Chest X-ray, PA view. Patient: 56 years old, sex F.
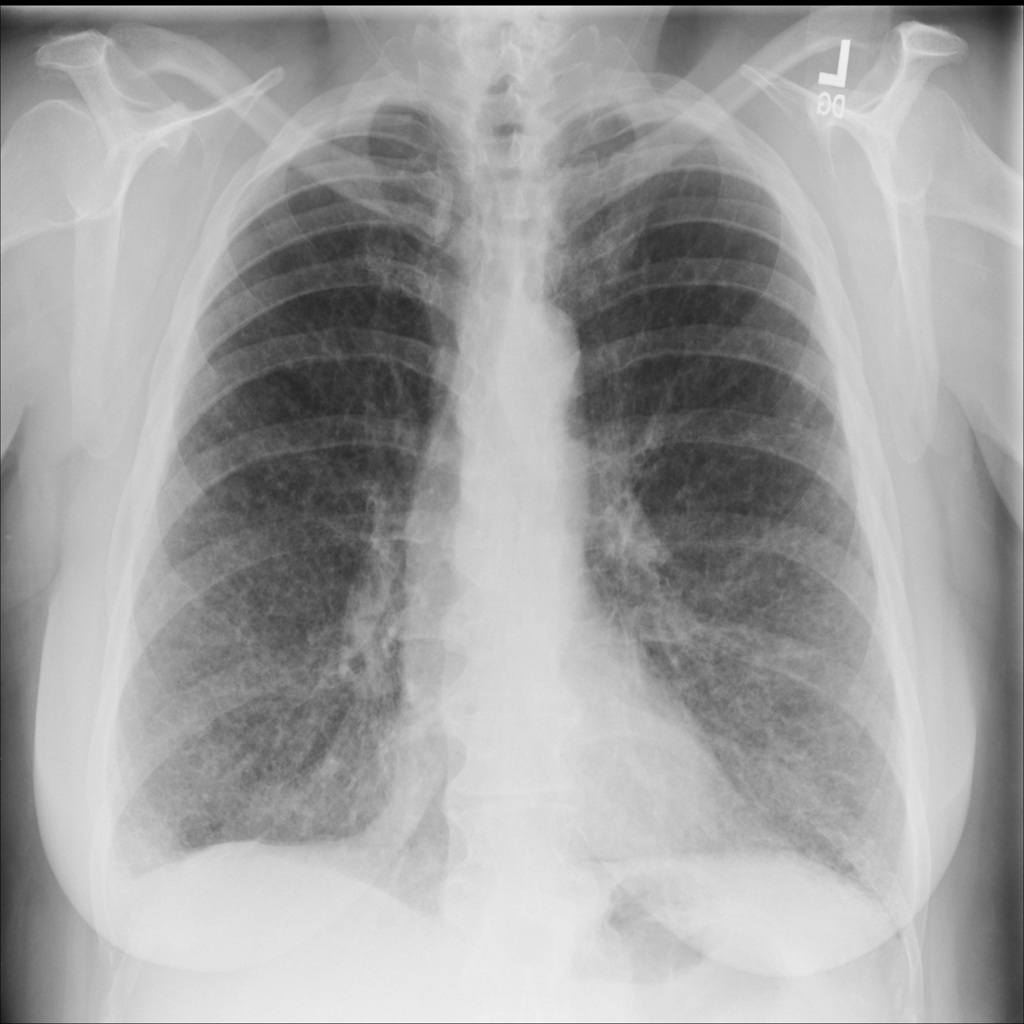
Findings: No Finding